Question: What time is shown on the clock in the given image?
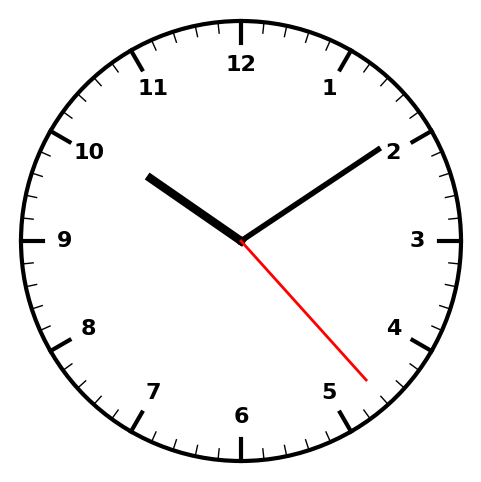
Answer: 10:09:23